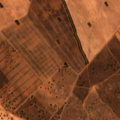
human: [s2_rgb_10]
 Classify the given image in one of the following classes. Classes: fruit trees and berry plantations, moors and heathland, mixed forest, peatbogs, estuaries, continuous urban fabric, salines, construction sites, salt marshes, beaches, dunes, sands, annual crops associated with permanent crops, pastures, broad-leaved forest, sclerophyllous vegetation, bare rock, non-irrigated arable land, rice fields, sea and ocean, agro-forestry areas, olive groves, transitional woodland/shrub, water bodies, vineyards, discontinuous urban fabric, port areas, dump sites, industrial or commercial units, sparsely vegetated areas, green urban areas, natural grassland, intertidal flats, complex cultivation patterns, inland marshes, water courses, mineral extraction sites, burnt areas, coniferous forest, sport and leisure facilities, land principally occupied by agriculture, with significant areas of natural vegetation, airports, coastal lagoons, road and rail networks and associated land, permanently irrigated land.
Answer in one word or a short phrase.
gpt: non-irrigated arable land, agro-forestry areas